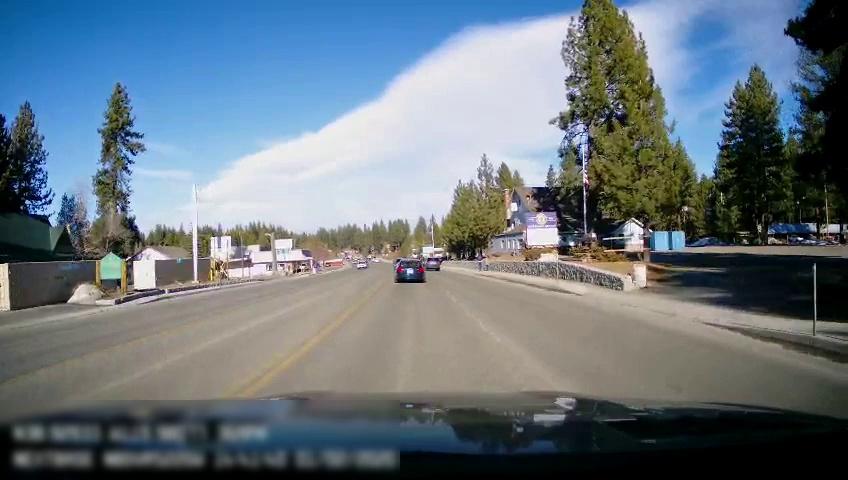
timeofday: Day
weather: Sunny
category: Drivable Space
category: Vehicles | SUV
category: Vehicles | Car
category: Vehicles | SUV
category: Lanes | Opposite Lane
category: Lanes | Current Lane
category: Lanes | Current Lane
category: Lanes | Opposite Lane
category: Traffic | Signs